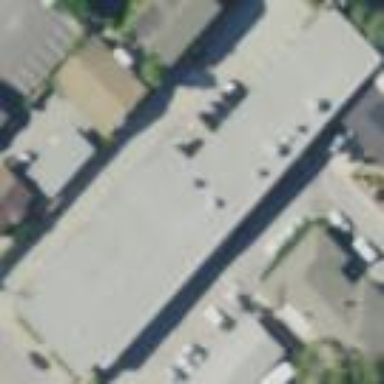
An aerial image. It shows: Retail building.